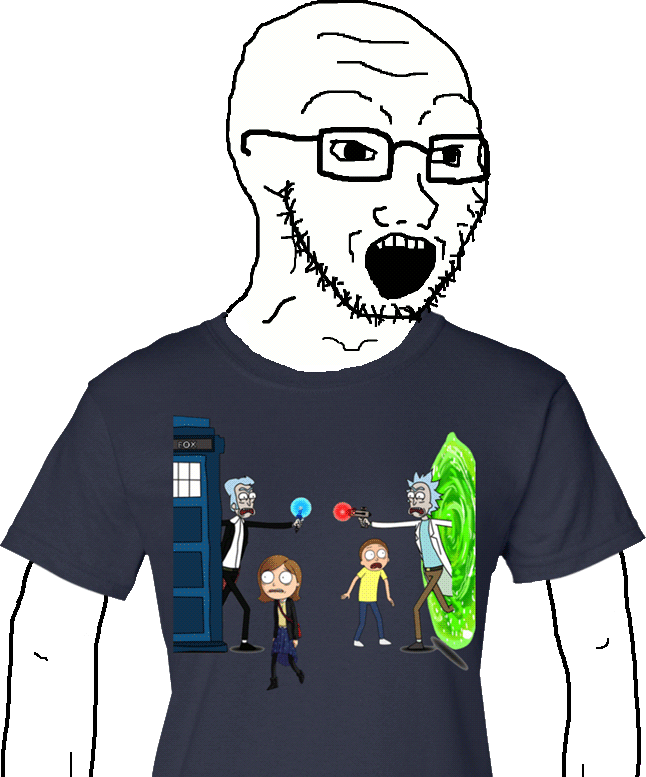
Label: 5_Soyjak